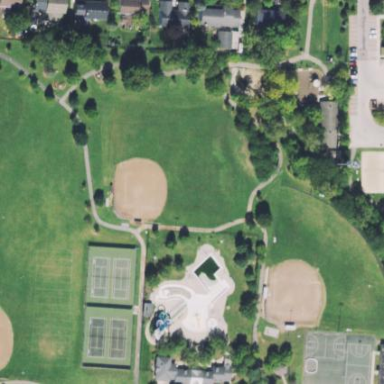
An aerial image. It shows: Baseball pitch for leisure land activities.